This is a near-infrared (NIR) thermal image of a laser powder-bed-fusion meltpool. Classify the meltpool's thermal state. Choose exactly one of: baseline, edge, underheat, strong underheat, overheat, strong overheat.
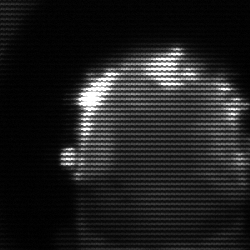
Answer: baseline